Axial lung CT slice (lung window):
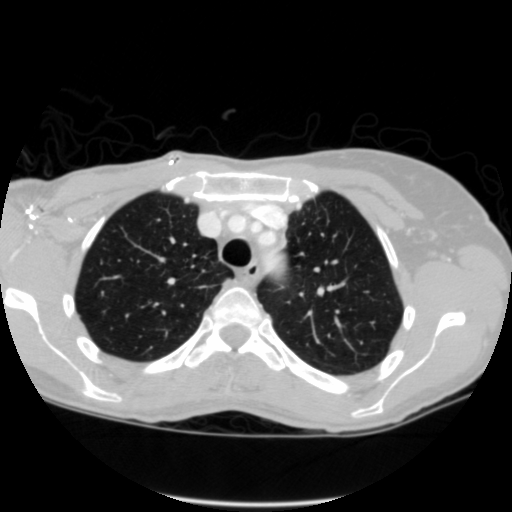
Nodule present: no